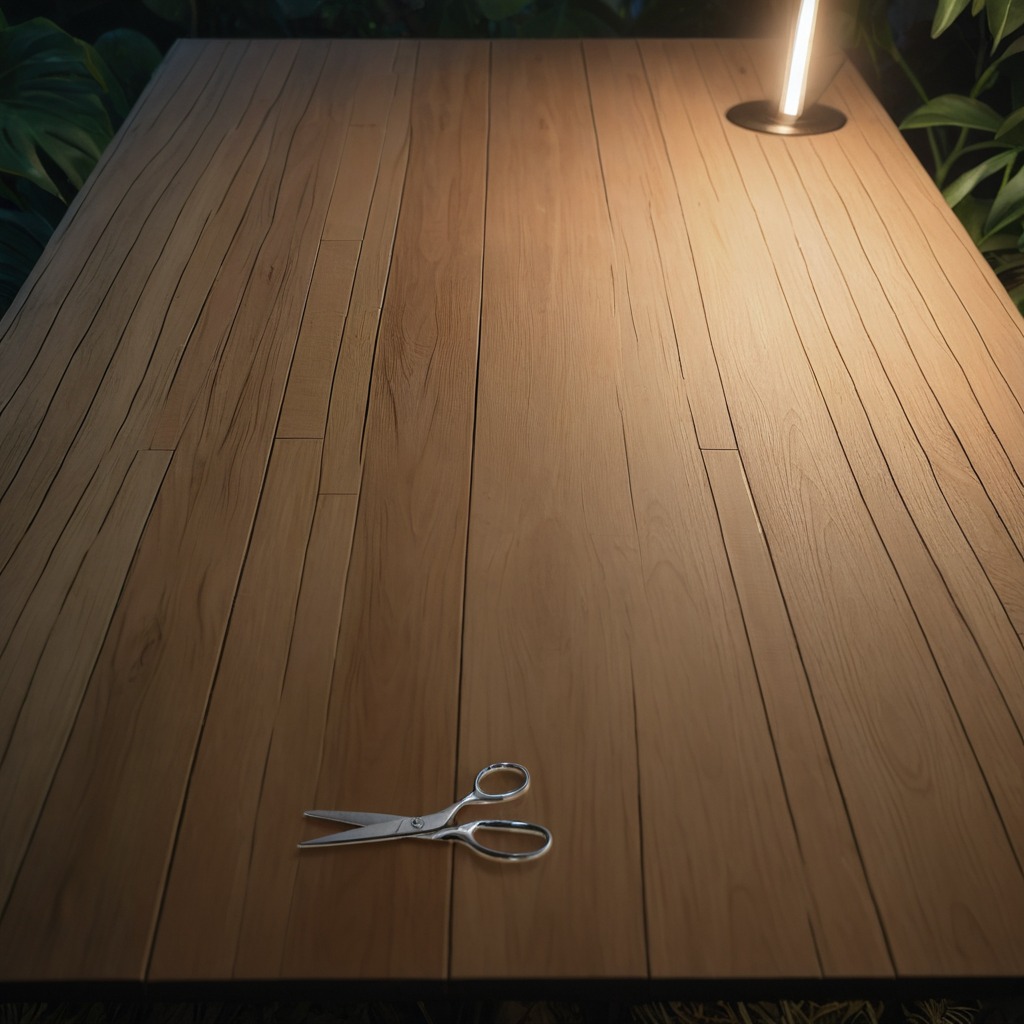
A scissor lies on the wooden table inside a jungle field workshop tent at night.